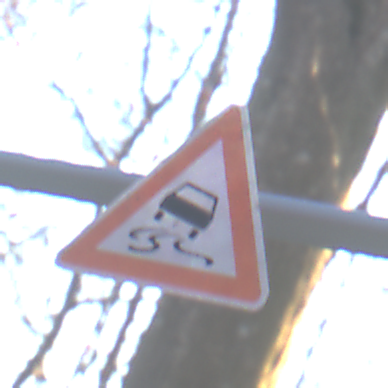
Verkehrszeichen: SchleuderOderRutschgefahr
Umgebung: Outdoor, Nature
Tageszeit: SunriseSunset
Wetter: Clear
Licht: Natural
Jahreszeit: Autumn
Kontrast: HighContrast